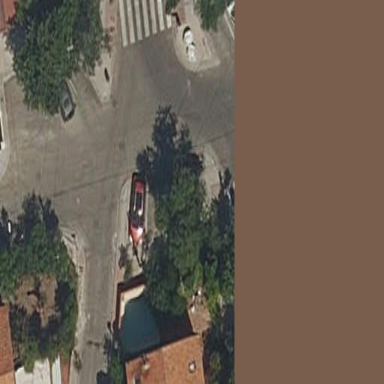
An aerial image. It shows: Pedestrian road.